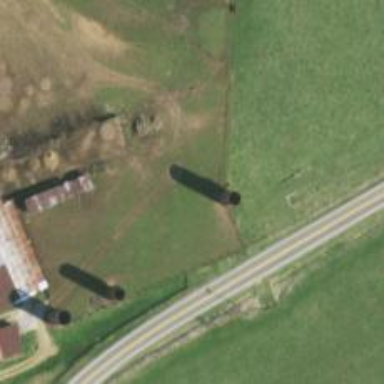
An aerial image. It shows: Silo building.